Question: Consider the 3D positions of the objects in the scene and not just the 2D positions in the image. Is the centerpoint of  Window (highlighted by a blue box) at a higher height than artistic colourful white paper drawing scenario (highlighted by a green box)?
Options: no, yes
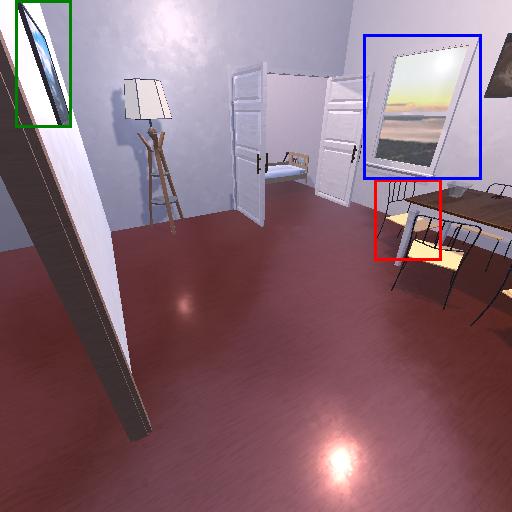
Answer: no